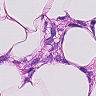
Metastatic tissue present: yes